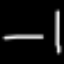
Label: line